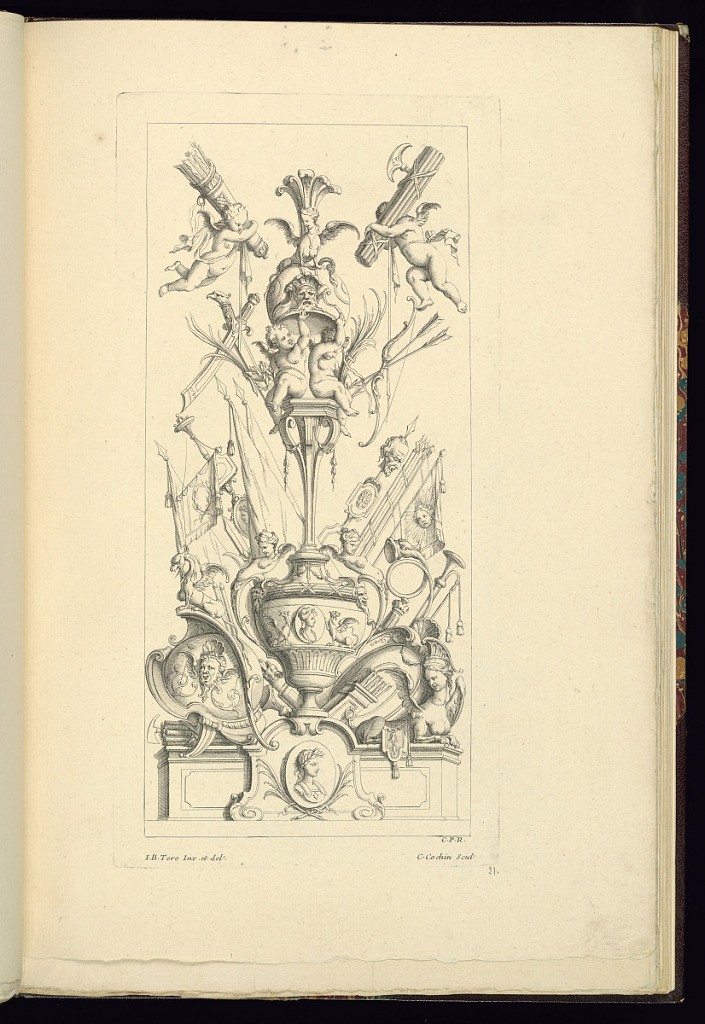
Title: Military Ornament Design
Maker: Jean-Bernard Turreau, French, 1672 - 1731
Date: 1716
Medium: Etching on laid paper
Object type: Print
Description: Ornament design featuring military motifs and putti, with putto holding a helmet topped with a sphinx and feathers on a pedestal surrounded by palm leaves, arrows, bows, daggers, quivers of arrows, decapitated head, spears, banners, flags, horns, sphynx, helmets, a vase, mascarons (masks), herms, roundel profile portrait, and palm leaves. The plate is signed.